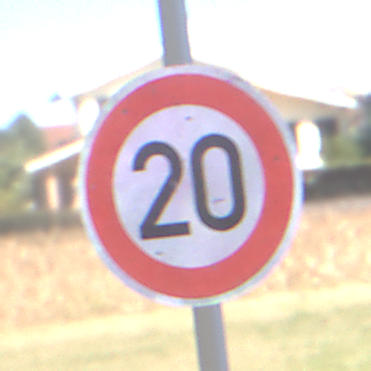
Verkehrszeichen: Geschwindigkeit20
Umgebung: Outdoor, Suburban
Tageszeit: MorningAfternoon
Wetter: PartlyCloudy
Licht: Natural
Jahreszeit: NotSpecified
Kontrast: HighContrast